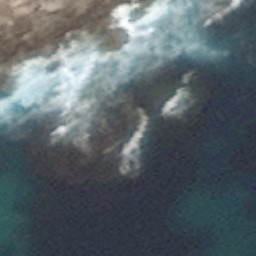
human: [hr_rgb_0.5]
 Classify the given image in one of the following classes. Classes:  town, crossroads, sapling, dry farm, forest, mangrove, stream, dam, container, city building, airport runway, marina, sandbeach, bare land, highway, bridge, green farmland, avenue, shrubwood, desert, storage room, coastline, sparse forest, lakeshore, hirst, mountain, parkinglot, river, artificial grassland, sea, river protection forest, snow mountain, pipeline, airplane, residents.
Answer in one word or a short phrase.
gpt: coastline